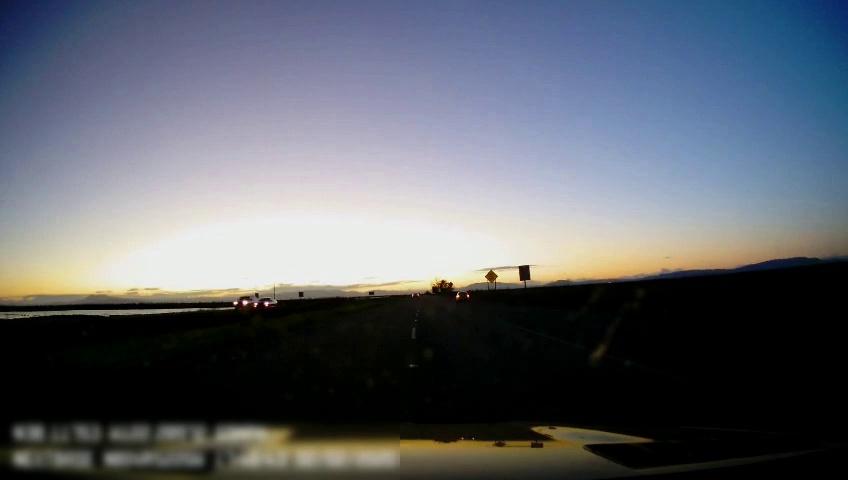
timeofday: Dusk/Dawn/Twilight
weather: Sunny
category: Drivable Space
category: Vehicles | SUV
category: Vehicles | Car
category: Vehicles | Car
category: Lanes | Current Lane
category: Lanes | Alternate Lane
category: Traffic | Signs